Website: apple
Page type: cross-sells
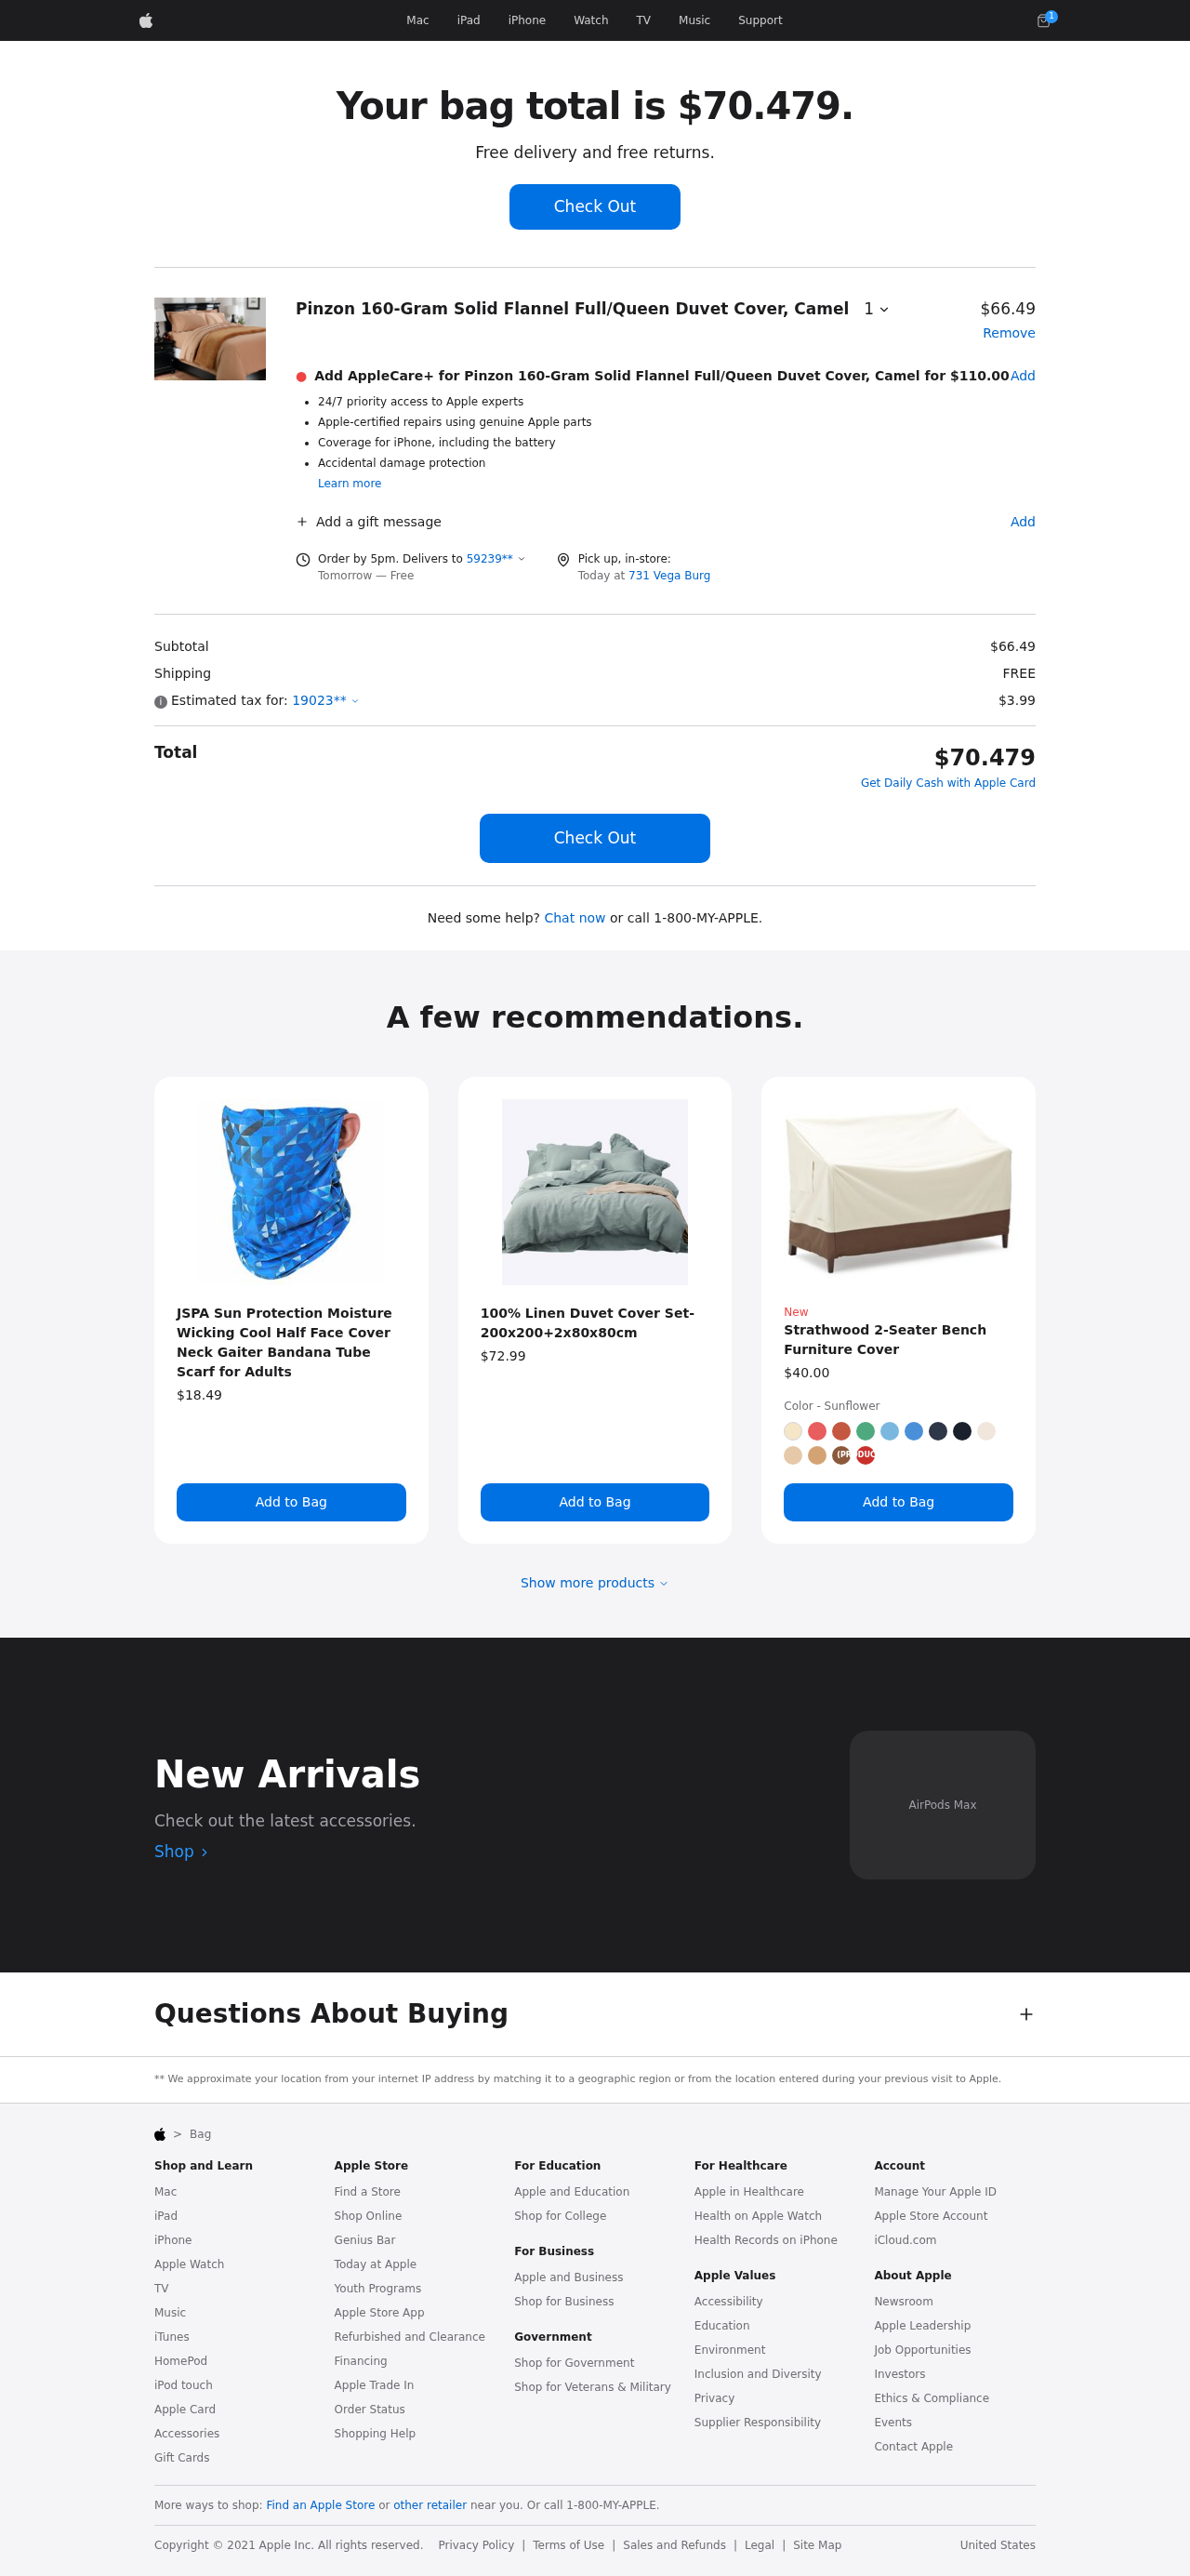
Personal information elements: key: PII_LOCATION1_STREET
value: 731 Vega Burg
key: PII_POSTCODE
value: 59239
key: PII_POSTCODE2
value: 19023
Product elements: key: PRODUCT1_NAME
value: Pinzon 160-Gram Solid Flannel Full/Queen Duvet Cover, Camel
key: PRODUCT1_PRICE
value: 66.49
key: PRODUCT1_QUANTITY
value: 1
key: PRODUCT2_NAME
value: JSPA Sun Protection Moisture Wicking Cool Half Face Cover Neck Gaiter Bandana Tube Scarf for Adults
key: PRODUCT2_PRICE
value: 18.49
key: PRODUCT3_NAME
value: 100% Linen Duvet Cover Set-200x200+2x80x80cm
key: PRODUCT3_PRICE
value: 72.99
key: PRODUCT4_NAME
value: Strathwood 2-Seater Bench Furniture Cover
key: PRODUCT4_PRICE
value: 40
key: PRODUCT5_PRICE
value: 110
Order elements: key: ORDER_NUM_ITEMS
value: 1
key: ORDER_TOTAL
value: $70.479
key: ORDER_TOTAL
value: Your bag total is $70.479.
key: ORDER_DELIVERY_DATE
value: Tomorrow — Free
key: ORDER_SUBTOTAL
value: $66.49
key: ORDER_SHIPPING_COST
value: FREE
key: ORDER_TAX
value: $3.99